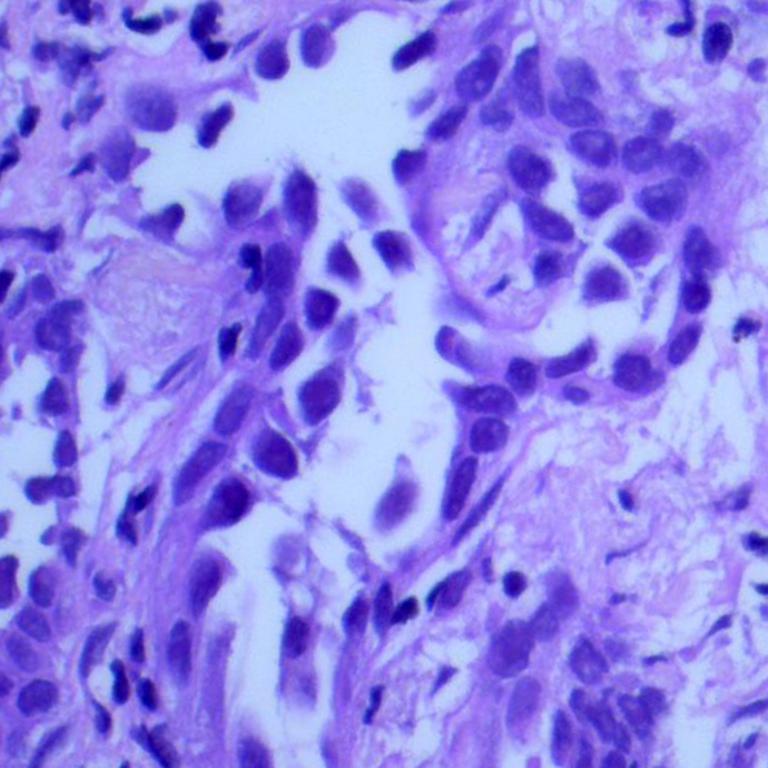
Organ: lung
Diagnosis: adenocarcinomas